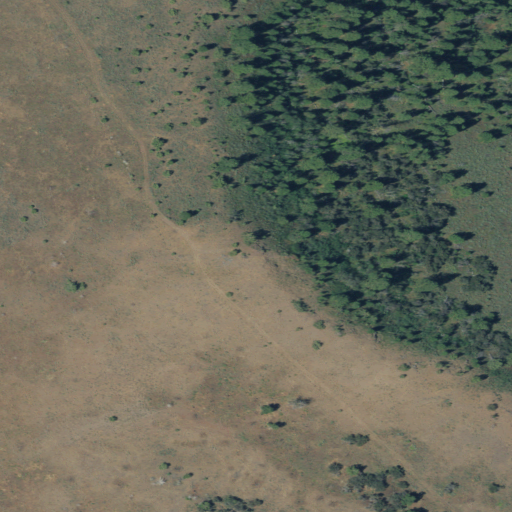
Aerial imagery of mountain in Oregon named Otis Mountain containing shrub, evergreen forest, and grassland